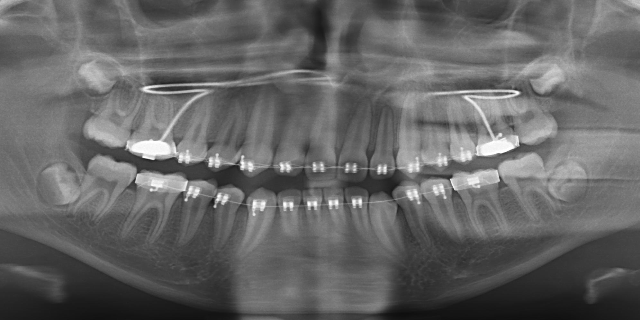
adult